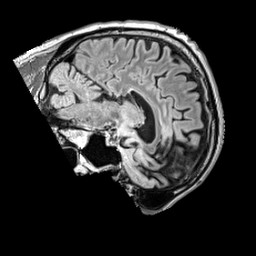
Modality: FLAIR
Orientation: sagittal
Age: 58
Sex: male
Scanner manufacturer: siemens
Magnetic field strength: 3 T
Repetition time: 5 s
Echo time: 0.387 s